Chest X-ray:
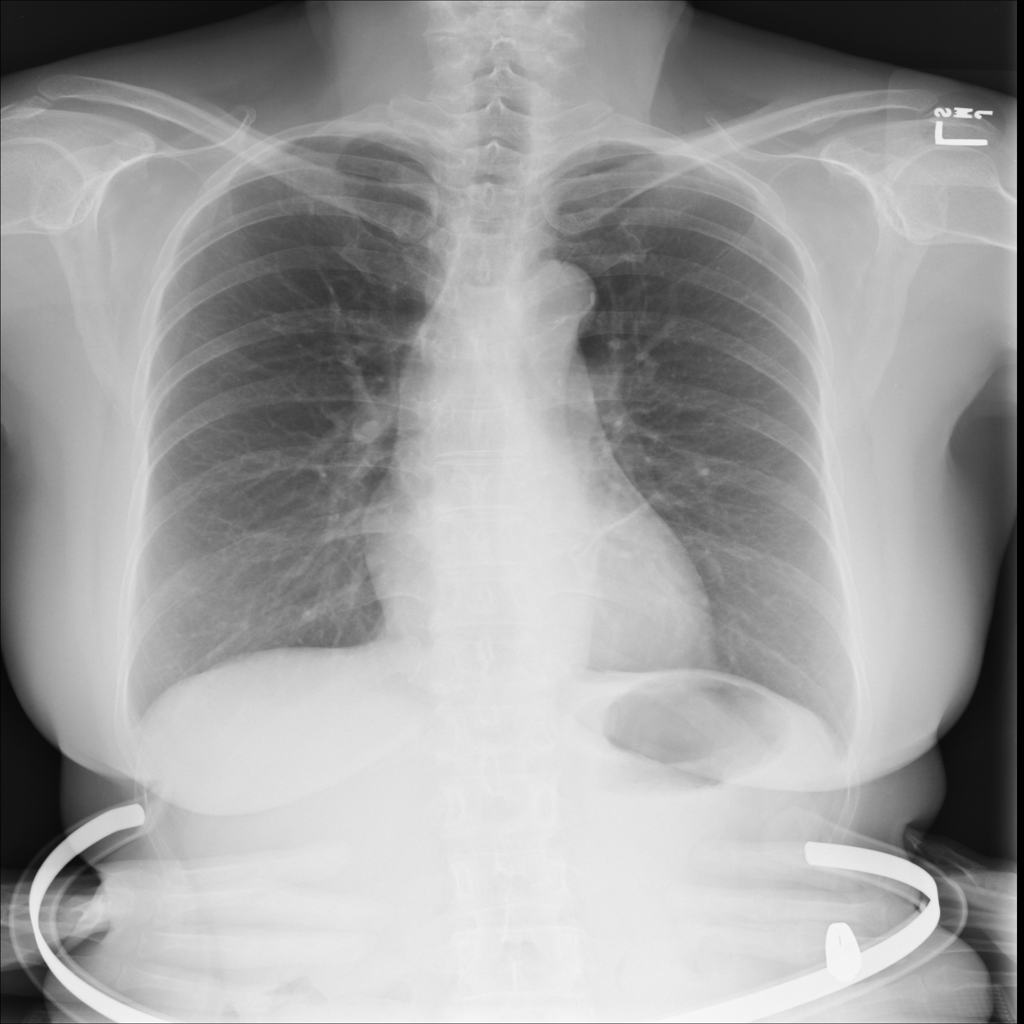
Findings: Fibrosis
No abnormal finding: no